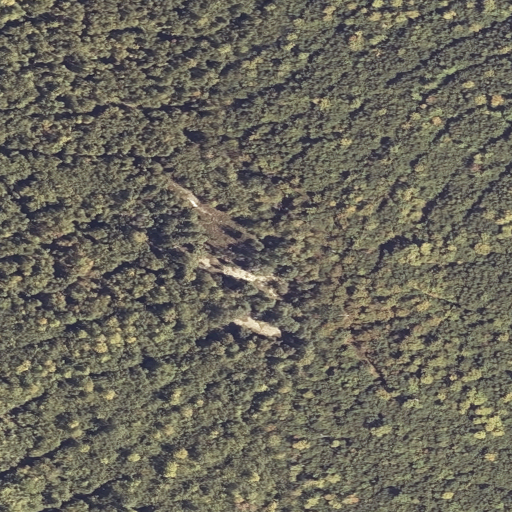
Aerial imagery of mountain in Maine named Hardwood Hill containing deciduous forest, mixed forest, and pasture